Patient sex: M
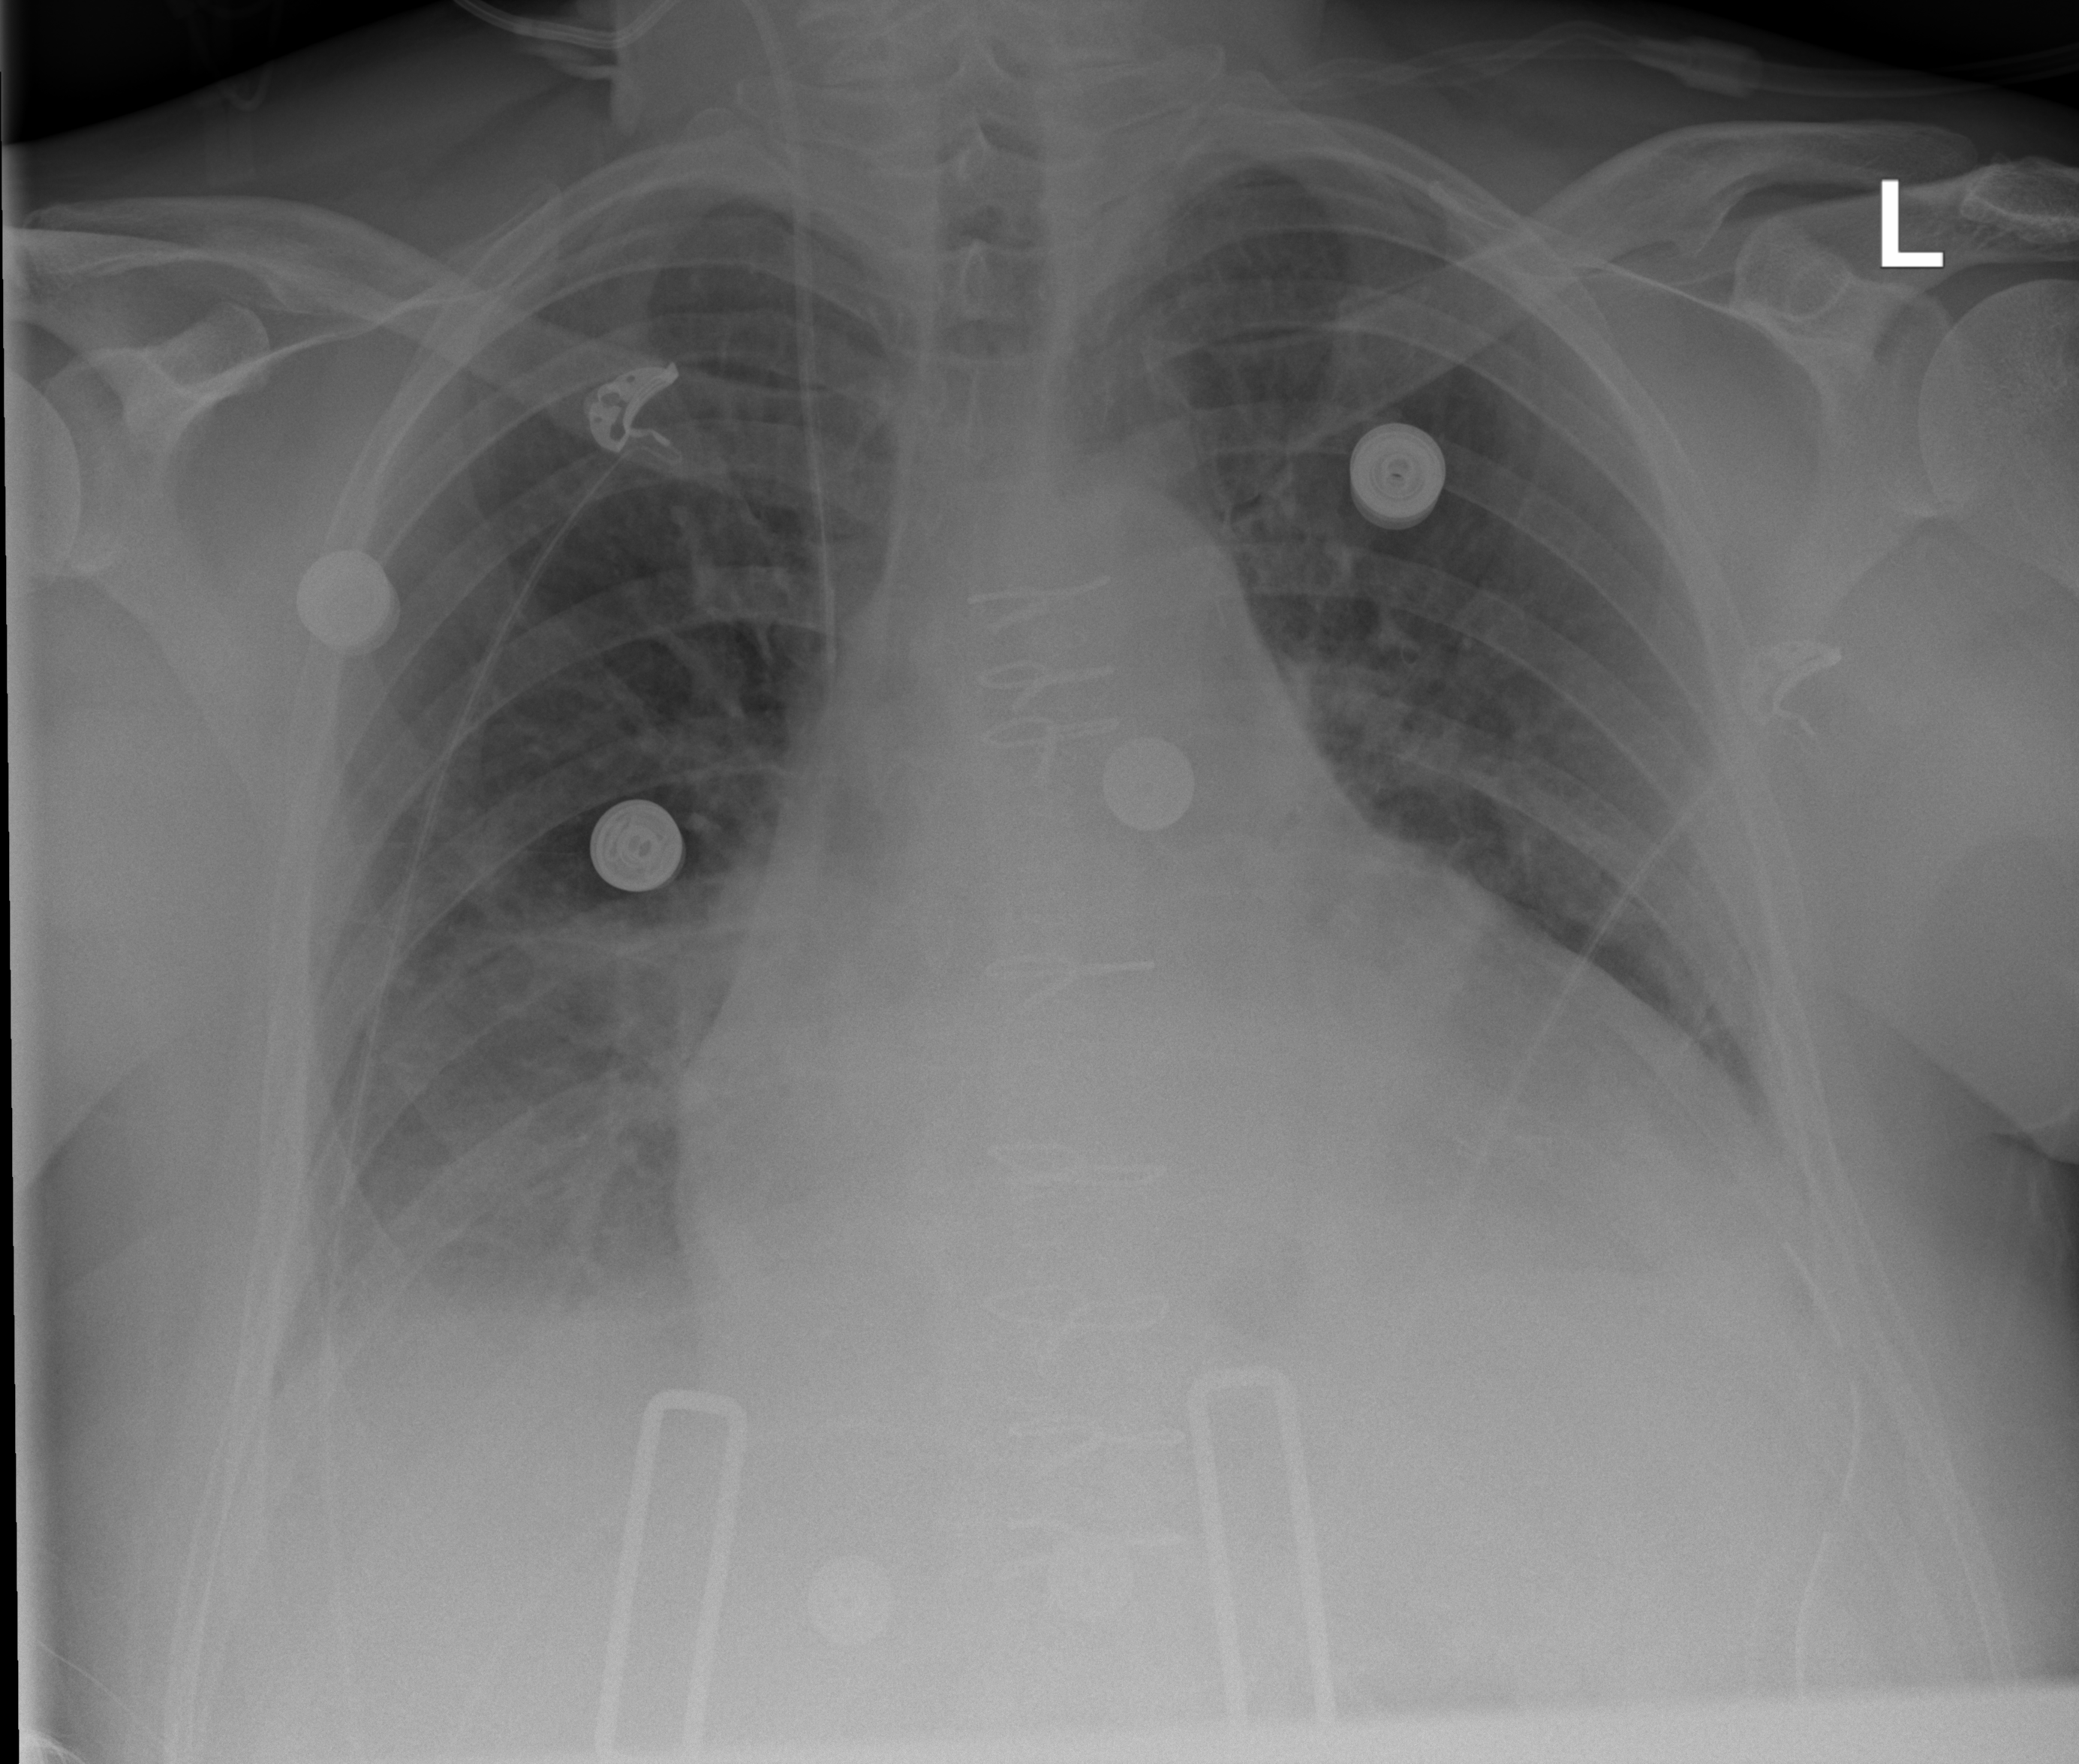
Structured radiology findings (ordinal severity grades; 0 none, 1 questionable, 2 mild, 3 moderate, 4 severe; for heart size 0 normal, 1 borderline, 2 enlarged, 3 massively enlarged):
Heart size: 2
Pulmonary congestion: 2
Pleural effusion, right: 2
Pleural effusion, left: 2
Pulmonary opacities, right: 1
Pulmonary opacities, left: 1
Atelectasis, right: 2
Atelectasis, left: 2